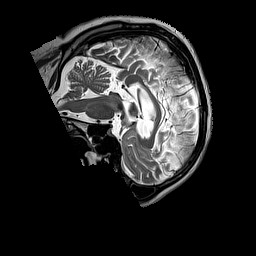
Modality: T2w
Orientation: sagittal
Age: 68
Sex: male
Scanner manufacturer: siemens
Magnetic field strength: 3 T
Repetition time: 3.2 s
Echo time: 0.212 s